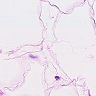
Metastatic tissue present: no